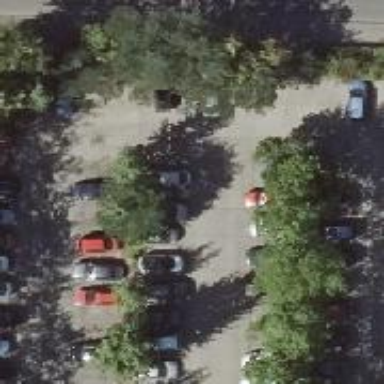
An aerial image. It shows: Concrete parking aisle on service road.